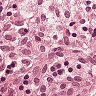
Metastatic tissue present: no